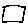
Label: square